Question: I have a text file with RGB data in the form of:
'''
[Pixel 0,0] [Pixel 1,0] [Pixel 2,0]...
[Pixel 0,1] [Pixel 1,1] [Pixel 2,2]...
...
'''
With an input of:
'''
0.0 0.0 0.0 <-- this would be Pixel 0,0
1.0 0.0 0.0
1.0 0.9 0.0
'''
I can create the flag of Germany in size 3x1 with:
'''
%load the data to myData
Germany = reshape(myData,3,1,3);
image(Germany)
'''

The 1px-wide pattern works good as show in picture, however, the goal is to be able to create multiple patterns, e.g. the Germany flag in 3x3 followed by Romania flag in 3x3 or any other pattern of any length and doing is where I can not find the proper way to reshape the matrix.
The input that should create the second example shown in picture is this:
'''
|========= Germany Flag ==========| [ Blue ] [ Yellow ] [ Red ]
Black -> 0.0 0.0 0.0 0.0 0.0 0.0 0.0 0.0 0.0 0.0 0.0 1.0 1.0 0.9 0.0 1.0 0.0 0.0
Red -> 1.0 0.0 0.0 1.0 0.0 0.0 1.0 0.0 0.0 0.0 0.0 1.0 1.0 0.9 0.0 1.0 0.0 0.0
Yellow-> 1.0 0.9 0.0 1.0 0.9 0.0 1.0 0.9 0.0 0.0 0.0 1.0 1.0 0.9 0.0 1.0 0.0 0.0
'''
Any help is appreciated
Asked by Marcin, the input files are literal as I explained above.
This is the content of the GermanyRomania.txt file:
'''
0.0 0.0 0.0 0.0 0.0 0.0 0.0 0.0 0.0 0.0 0.0 1.0 1.0 0.9 0.0 1.0 0.0 0.0
1.0 0.0 0.0 1.0 0.0 0.0 1.0 0.0 0.0 0.0 0.0 1.0 1.0 0.9 0.0 1.0 0.0 0.0
1.0 0.9 0.0 1.0 0.9 0.0 1.0 0.9 0.0 0.0 0.0 1.0 1.0 0.9 0.0 1.0 0.0 0.0
'''
With that file I must create the 2nd pattern in picture (German+Romania Flag), there is ALL the RGB info required to do it.
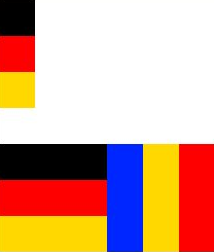
Answer: I don't think you can achieve what you want by simply using the 'reshape' function.
We must take into account that Matlab stores matrices in (you can read more about it <URL>.
Therefore, before we can use the 'reshape' function, we must have the data matrix in the following format:
'''
[Pixel 0,0]
[Pixel 0,1]
...
[Pixel 1,0]
[Pixel 1,1]
...
[Pixel n,n]
'''
Here's a possible solution:
'''
# data stores the input
height = size(data, 1)
width = size(data, 2)
vertical_data_cell = mat2cell(data, height, 3 * ones(1, width / 3))'
vertical_data = cell2mat(vertical_data_cell)
flags = reshape(vertical_data, height, width / 3, 3)
image(flags)
'''
Note that we make the matrix transformation on lines 4 and 5.
And here is the result for the input you provided:

It also works with different heights.
Here's the input for the flags of Germany, Argentina and Portugal.
'''
0.0 0.0 0.0 0.0 0.0 0.0 0.0 0.0 0.0 0.46 0.66 0.85 0.46 0.66 0.85 0.46 0.66 0.85
1.0 0.0 0.0 1.0 0.0 0.0 1.0 0.0 0.0 1.0 1.0 1.0 0.98 0.75 0.29 1.0 1.0 1.0
1.0 0.9 0.0 1.0 0.9 0.0 1.0 0.9 0.0 0.46 0.66 0.85 0.46 0.66 0.85 0.46 0.66 0.85
0.0 1.0 0.0 0.0 1.0 0.0 1.0 0.0 0.0 1.0 0.0 0.0 1.0 0.0 0.0 1.0 0.0 0.0
0.0 1.0 0.0 1.0 0.9 0.0 1.0 0.9 0.0 1.0 0.0 0.0 1.0 0.0 0.0 1.0 0.0 0.0
0.0 1.0 0.0 0.0 1.0 0.0 1.0 0.0 0.0 1.0 0.0 0.0 1.0 0.0 0.0 1.0 0.0 0.0
'''
And this is the result: